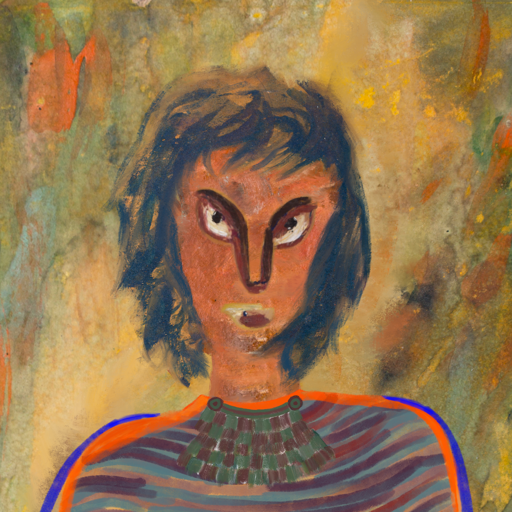
Background: Comrade, Head And Neck Front: Boggyland, Face Front: After_Raid, Bust: Experience, Hair Front: InTheSun, Head Accessory: Blank, Second Necklace: After_Raid, Necklace: Blank, Baby: Blank